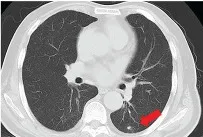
Pathological and imaging examination of case 2. Chest CT showed that the size of the mass in the lower lobe of the right lung was reduced to 0.8 cm. Pelvic MRI, sagittal axis, and T2WI showed that the tumor in the bladder base was 5.0 x 3.8 cm, with a moderately high signal shadow (red arrow). T2WI, T2-weighted imaging.
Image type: radiology (ct)